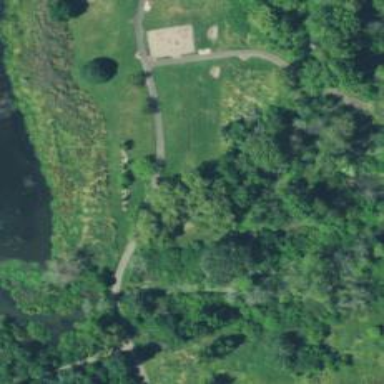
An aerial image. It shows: Disc golf basket.